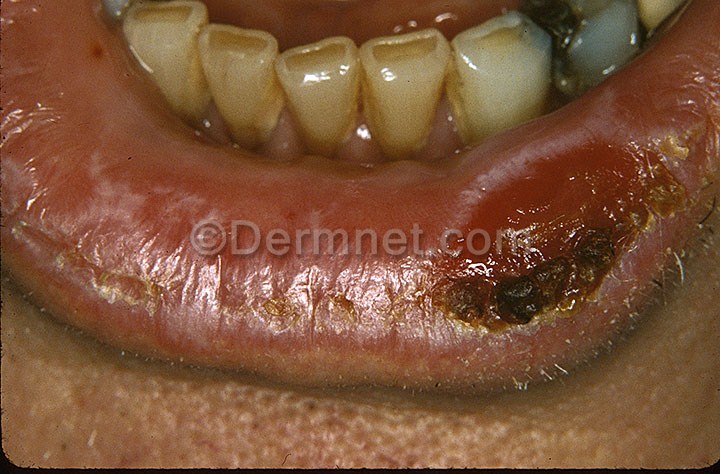
Disease: Psoriasis pictures Lichen Planus and related diseases